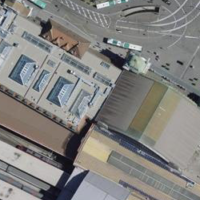
EUNIS habitat code: 54
Species observed at this site:
Corvus corone
Columba livia